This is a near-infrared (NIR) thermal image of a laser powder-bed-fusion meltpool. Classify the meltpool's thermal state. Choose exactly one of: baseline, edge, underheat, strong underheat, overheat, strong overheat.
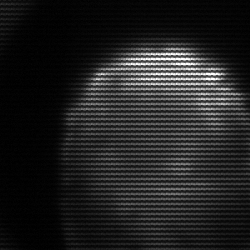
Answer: edge